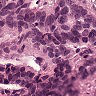
Metastatic tissue present: yes